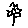
Label: flower